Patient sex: M
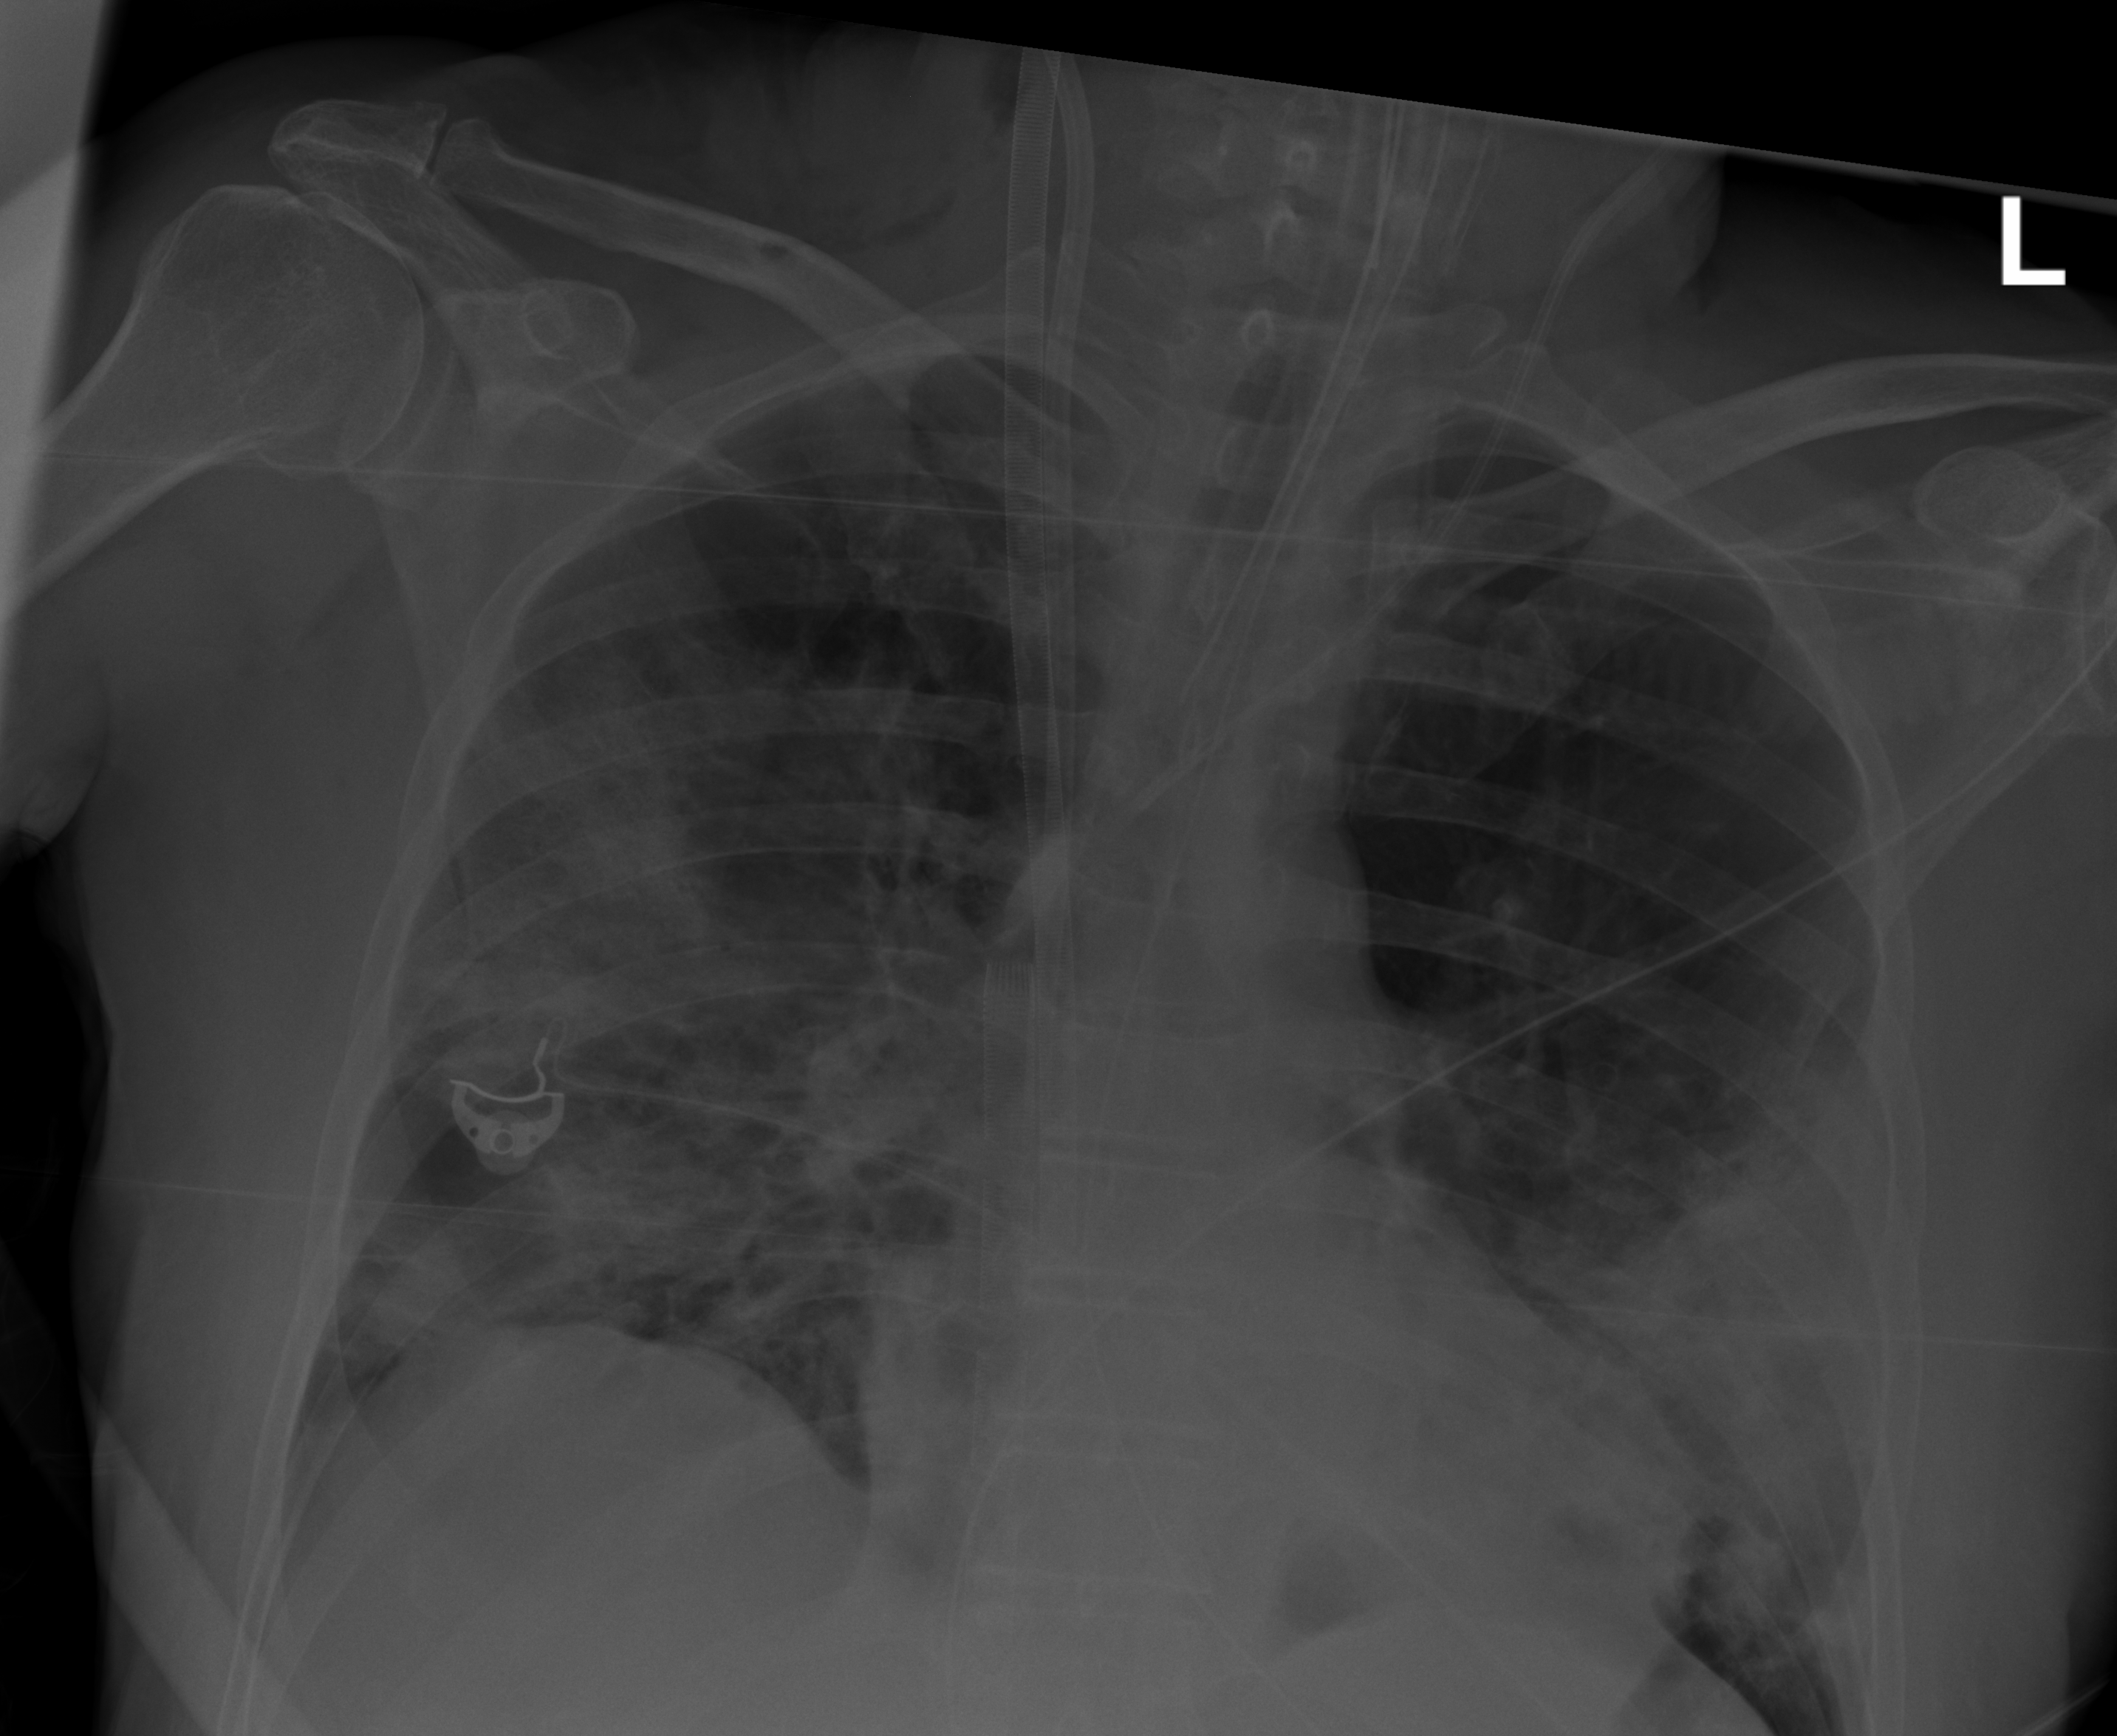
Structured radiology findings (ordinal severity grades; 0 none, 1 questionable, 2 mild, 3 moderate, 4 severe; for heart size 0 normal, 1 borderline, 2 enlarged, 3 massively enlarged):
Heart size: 0
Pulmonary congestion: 0
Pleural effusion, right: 0
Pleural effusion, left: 0
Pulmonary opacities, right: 3
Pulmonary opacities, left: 3
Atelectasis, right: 3
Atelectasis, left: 3